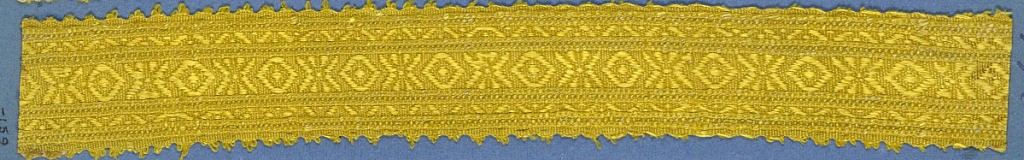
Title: Trimming
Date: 19th century
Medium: silk Technique: woven
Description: Yellow trimming fragment in a design of crosses alternating with lozenges between borders in a chevron pattern; picot edges.